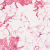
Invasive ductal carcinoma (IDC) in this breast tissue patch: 0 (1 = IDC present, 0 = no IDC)